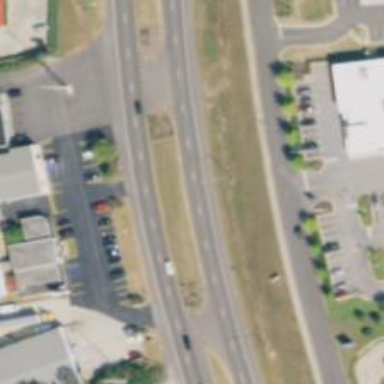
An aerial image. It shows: Primary highway.